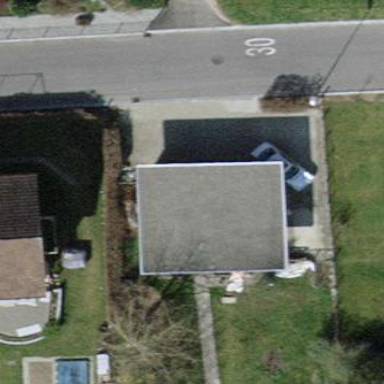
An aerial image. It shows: Group of garages.